Current action and preconditions to check: trajectory_clear

Your task: For each precondition in the list above, predict whether it will hold at this action.

Consider the current scene as observed from the mobile robot's camera, and analyze the predicted future states of all dynamic agents (e.g., people, animals, vehicles, or any moving entities) within the NEXT SECOND.

IMPORTANT: Only answer "very likely" if you are absolutely certain—based on strong, clear evidence—that a dynamic agent will violate the precondition in the predicted future state. Do NOT answer "very likely" for unlikely, ambiguous, or low-probability risks.

Ask yourself for each precondition: Is there a high probability, with clear and convincing evidence, that the predicted future states of any dynamic agent will interfere with the predicted future state of the currently executing action within the NEXT SECOND, causing that precondition to fail?

Assess the risk level based on these predictions. Use "likely" or "very likely" if motions create a clear risk of interference.

Use "neutral" or "improbable" if agents are nearby but their predicted paths are clearly diverging or non-conflicting.

Failure Risk Categories: "very improbable", "improbable", "neutral", "likely", "very likely"

Answer Format: Output ONLY the probability_of_failure value from these categories: "very improbable", "improbable", "neutral", "likely", "very likely"

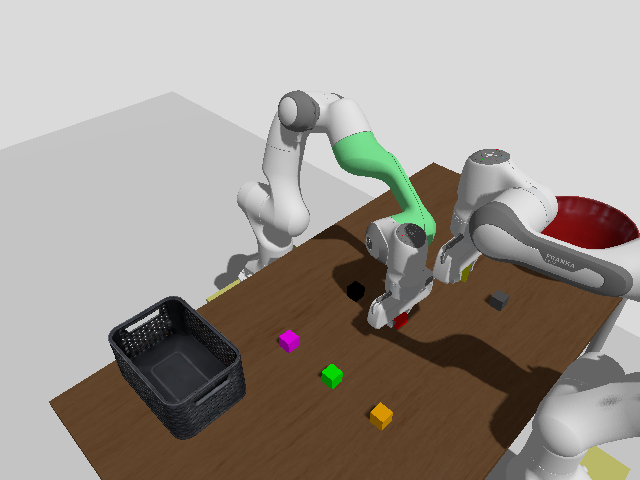

Answer: improbable